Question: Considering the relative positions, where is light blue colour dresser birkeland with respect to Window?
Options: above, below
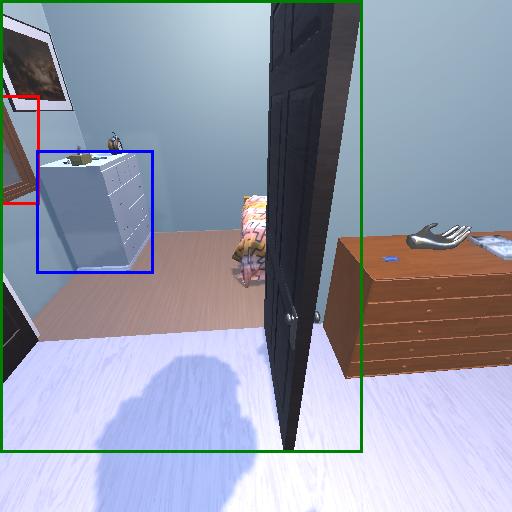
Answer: above